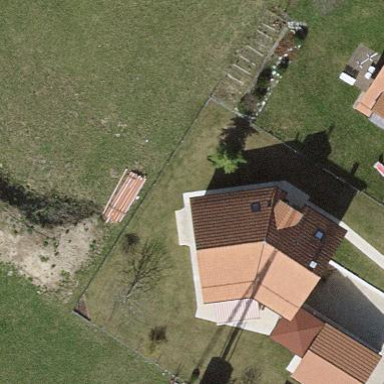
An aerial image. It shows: Simple house.